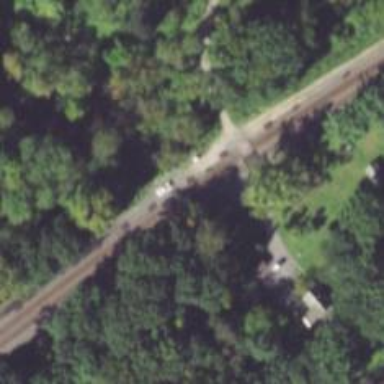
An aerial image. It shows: Railway level crossing.